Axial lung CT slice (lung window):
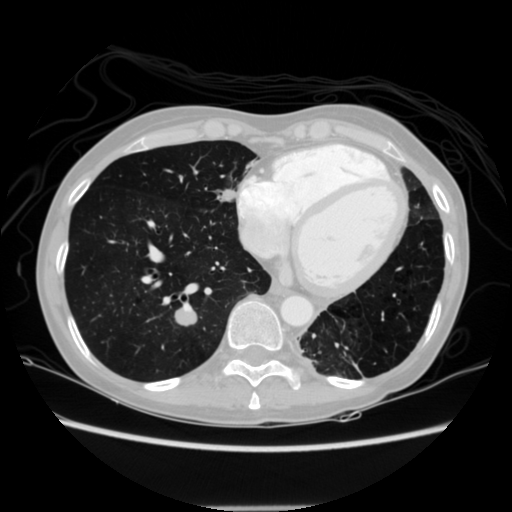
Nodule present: yes
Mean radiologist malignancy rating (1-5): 4